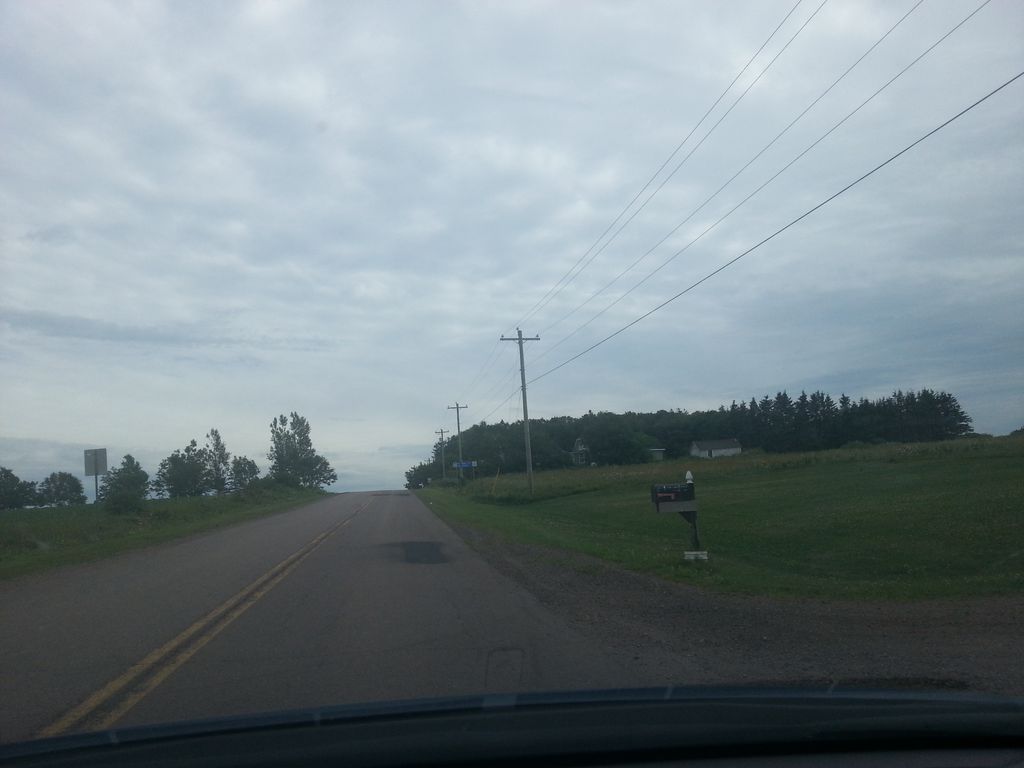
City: charlottetown